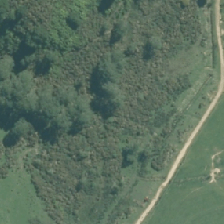
Land cover: grose_broom